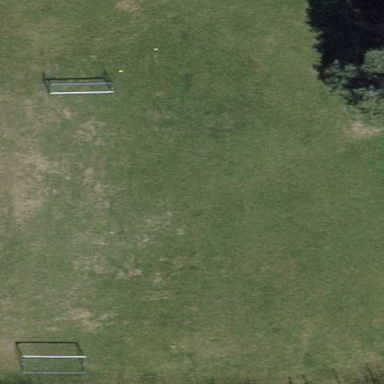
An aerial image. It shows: Grassy pitch for various sports activities.